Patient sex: F
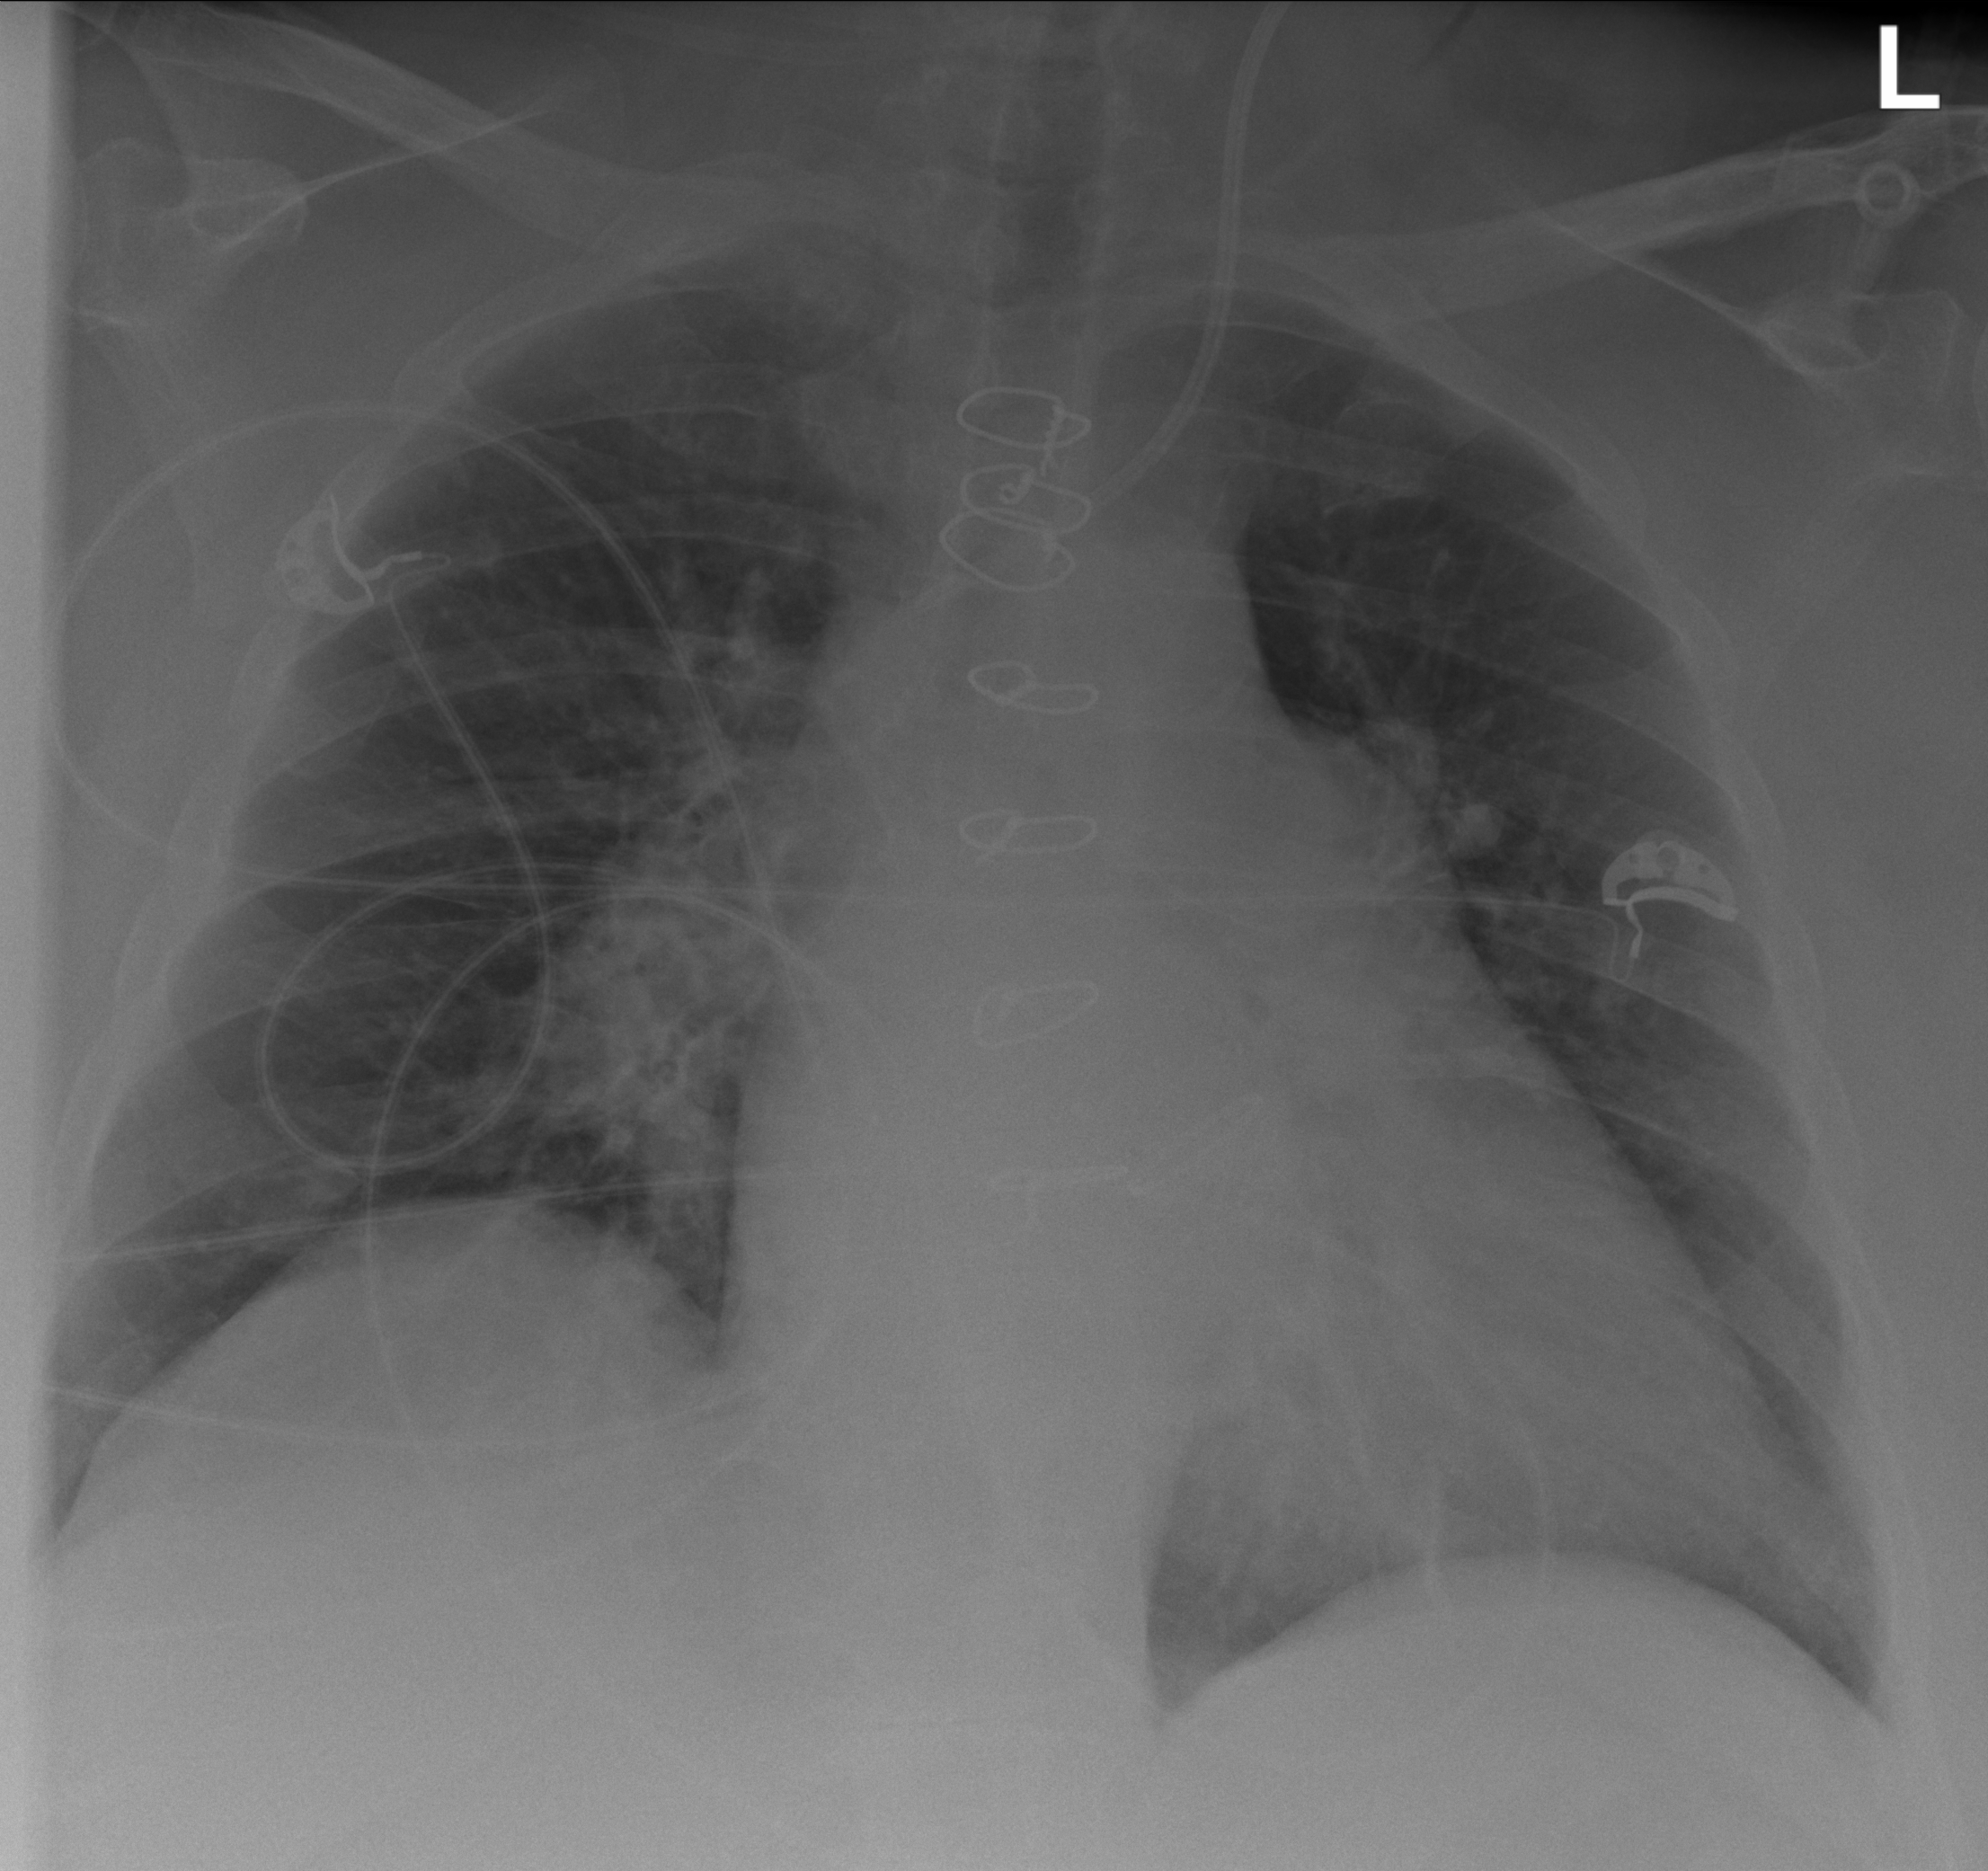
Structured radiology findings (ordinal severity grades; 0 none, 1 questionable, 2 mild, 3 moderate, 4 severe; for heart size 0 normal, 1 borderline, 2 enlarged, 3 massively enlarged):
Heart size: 2
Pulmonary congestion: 2
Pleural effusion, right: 0
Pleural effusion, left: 0
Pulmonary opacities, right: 2
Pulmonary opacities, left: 0
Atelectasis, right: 0
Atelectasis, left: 0